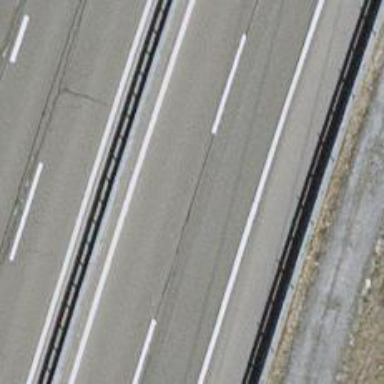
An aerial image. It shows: Asphalt motorway.